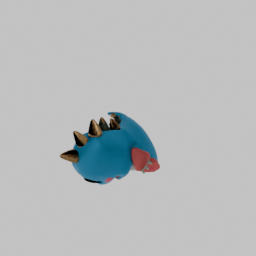
Label: animals